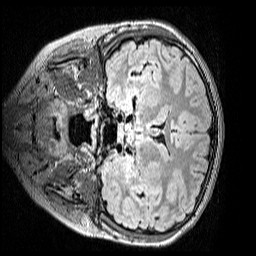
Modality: FLAIR
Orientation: coronal
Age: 11
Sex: female
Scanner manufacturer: siemens
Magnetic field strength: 3 T
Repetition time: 5 s
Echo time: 0.388 s